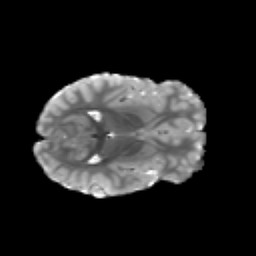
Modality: T2w
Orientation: axial
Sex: male
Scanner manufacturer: siemens
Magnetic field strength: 3 T
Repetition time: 5 s
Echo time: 0.071 s